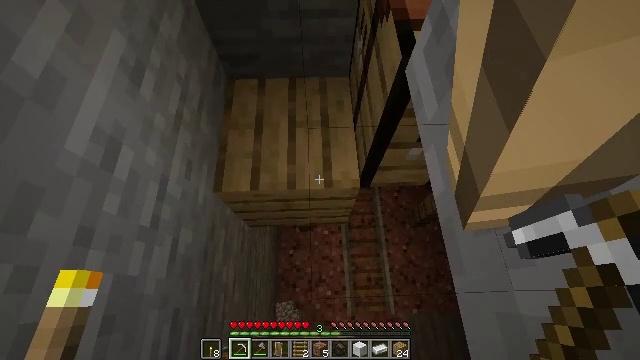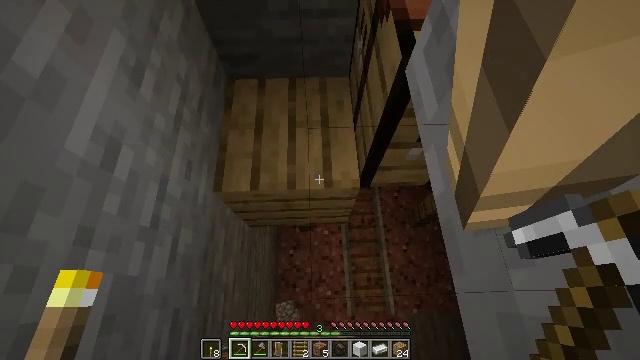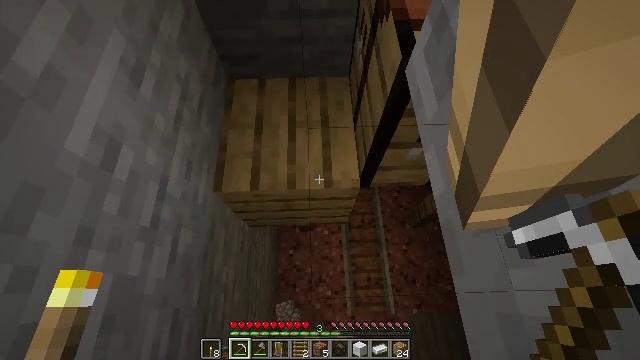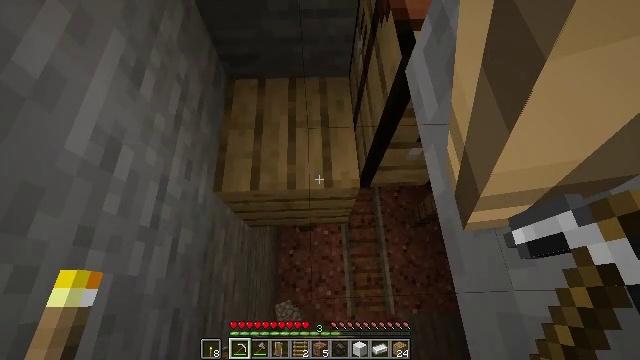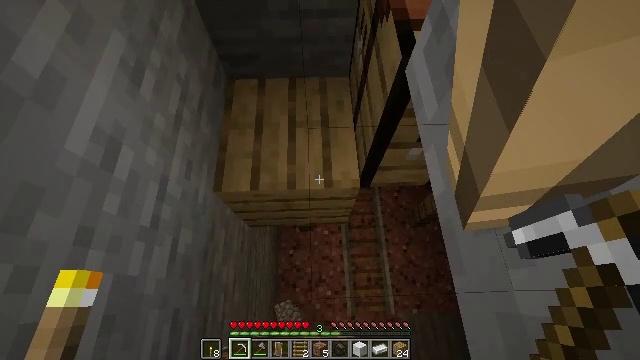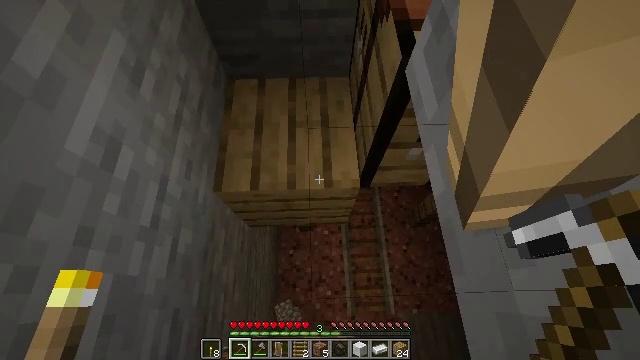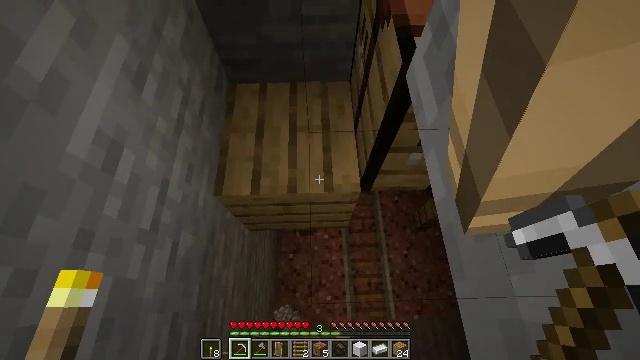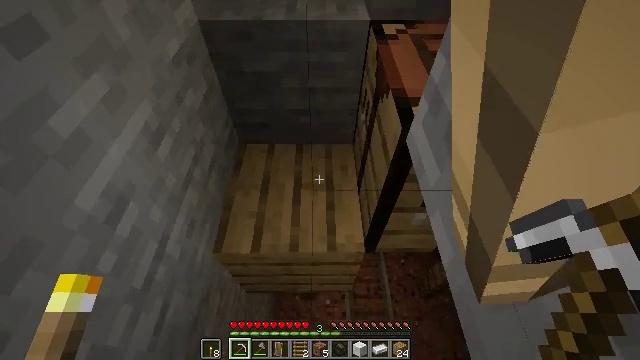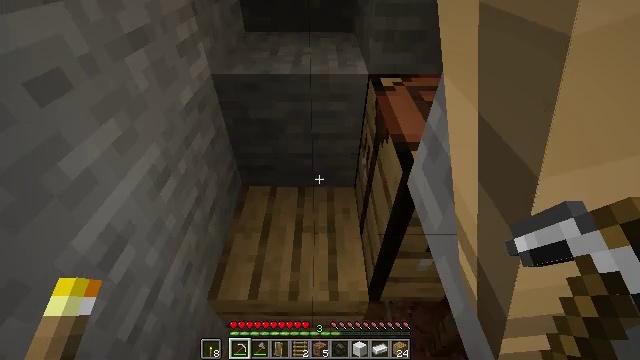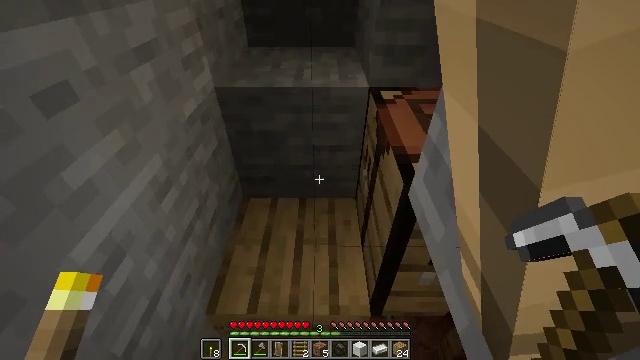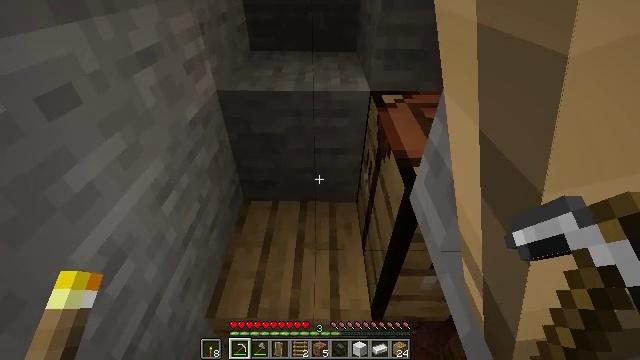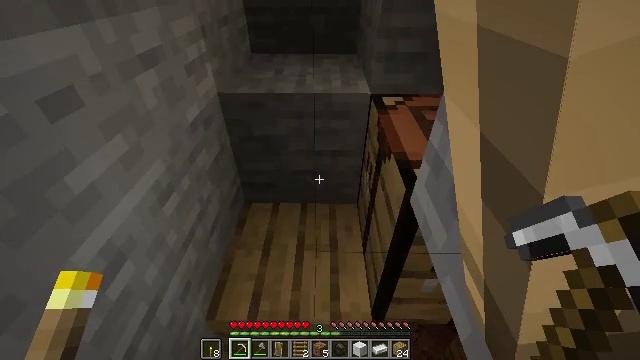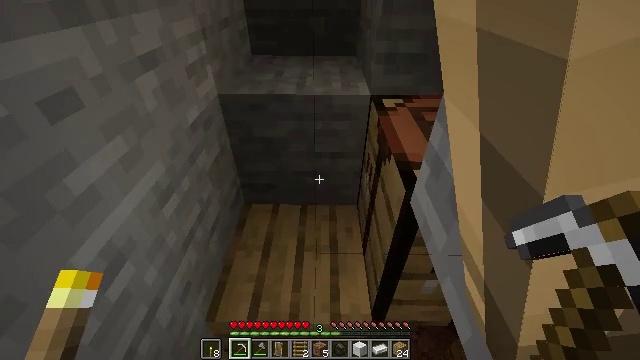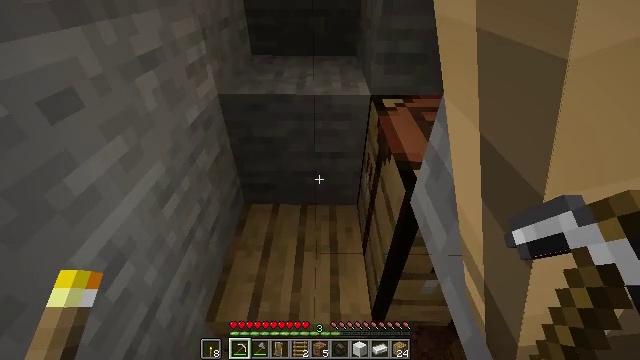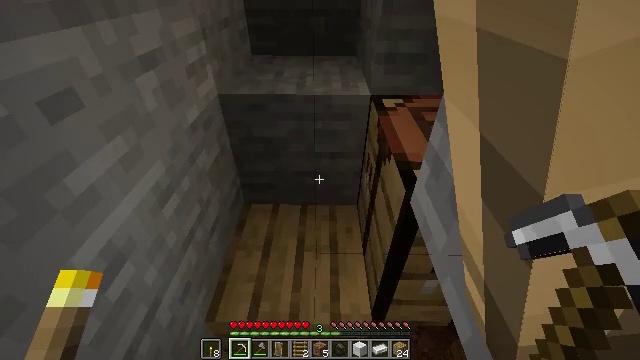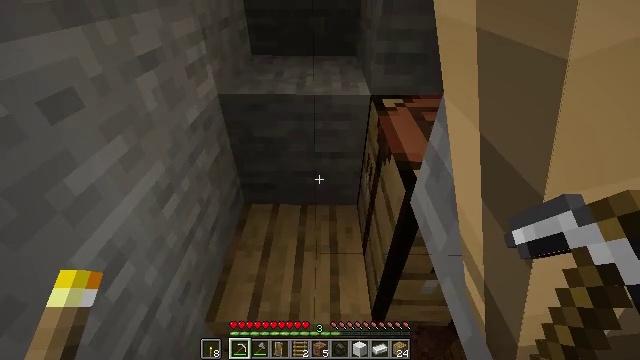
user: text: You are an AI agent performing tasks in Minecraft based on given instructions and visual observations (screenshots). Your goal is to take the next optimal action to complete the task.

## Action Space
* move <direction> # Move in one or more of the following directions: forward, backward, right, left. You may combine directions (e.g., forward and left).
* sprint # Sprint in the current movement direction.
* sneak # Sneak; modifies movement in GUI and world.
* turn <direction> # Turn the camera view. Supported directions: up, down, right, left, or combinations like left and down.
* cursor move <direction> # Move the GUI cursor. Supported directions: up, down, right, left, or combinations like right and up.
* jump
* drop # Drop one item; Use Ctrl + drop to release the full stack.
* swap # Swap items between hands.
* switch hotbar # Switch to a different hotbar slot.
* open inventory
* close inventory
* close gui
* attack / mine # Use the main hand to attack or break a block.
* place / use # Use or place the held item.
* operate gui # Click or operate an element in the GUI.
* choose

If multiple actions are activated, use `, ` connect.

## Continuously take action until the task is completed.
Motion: motion action
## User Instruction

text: Mine the ladder from the wall.
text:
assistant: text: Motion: no_op
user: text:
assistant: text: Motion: no_op
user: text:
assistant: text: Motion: no_op
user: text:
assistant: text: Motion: no_op
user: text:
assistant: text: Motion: no_op
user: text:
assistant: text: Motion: no_op
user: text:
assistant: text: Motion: turn left and up
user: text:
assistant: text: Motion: turn up
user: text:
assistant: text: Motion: turn up
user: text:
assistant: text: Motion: no_op
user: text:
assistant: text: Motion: no_op
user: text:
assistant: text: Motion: no_op
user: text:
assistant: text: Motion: no_op
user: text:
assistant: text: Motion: no_op
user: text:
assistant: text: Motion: no_op
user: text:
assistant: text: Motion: no_op
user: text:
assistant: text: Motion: no_op
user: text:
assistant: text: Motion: no_op
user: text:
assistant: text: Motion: no_op
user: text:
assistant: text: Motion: turn left
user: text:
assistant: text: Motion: turn left
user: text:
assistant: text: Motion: turn left
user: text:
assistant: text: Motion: turn left
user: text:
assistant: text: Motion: turn left
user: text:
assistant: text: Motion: turn left
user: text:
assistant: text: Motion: turn left
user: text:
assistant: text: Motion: no_op
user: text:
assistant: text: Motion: no_op
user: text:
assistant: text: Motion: no_op
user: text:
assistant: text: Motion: turn left